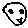
Label: smiley face